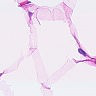
Metastatic tissue present: no